【题型】解答题　【知识点】解析几何　【难度】medium
已知椭圆 \( C:\frac{x^2}{5}+\frac{y^2}{4}=1 \) 的左、右焦点分别为 \( F_1 \)、\( F_2 \)，上顶点为 \( A \)，

\noindent (1) 求椭圆 \( C \) 的焦距和离心率.

\noindent (2) 若点 \( P \) 是椭圆 \( C \) 任意一点，判断 \( |\overrightarrow{PF_1}| \cdot |\overrightarrow{PF_2}| + \overrightarrow{PF_1} \cdot \overrightarrow{PF_2} \) 是否为定值，并说明理由.

\noindent (3) 斜率为 2 的直线与椭圆 \( C \) 交于 \( B \)，\( D \) 两点，\( AB \) 的中点为 \( M \)，\( AD \) 的中点为 \( N \)，\( F_2 \) 到直线 \( MN \) 的距离为 \( d_1 \)，椭圆 \( C \) 的右顶点到直线 \( MN \) 的距离为 \( d_2 \)，试判断 \( d_2 - d_1 \) 是否为定值？若是，请求出该定值；若不是，请说明理由.
【解答】
\noindent 【答案】(1)焦距为\(2\)，\(e=\dfrac{\sqrt{5}}{5}\)

\noindent (2)是定值，理由见解析

\noindent (3)为定值，\(\dfrac{10-2\sqrt{5}}{5}\).

\vspace{1em}
\noindent 【解析】（1）椭圆 \(C:\dfrac{x^2}{5}+\dfrac{y^2}{4}=1\)，则 \(a=\sqrt{5}\)，\(b=2\)，所以 \(c=\sqrt{a^2-b^2}=1\)，

则椭圆 \(C\) 的焦距 \(|F_1F_2|=2c=2\)，离心率 \(e=\dfrac{c}{a}=\dfrac{1}{\sqrt{5}}=\dfrac{\sqrt{5}}{5}\).

\vspace{1em}
\noindent （2）由（1）可得 \(F_1(-1,0)\)、\(F_2(1,0)\)，

设 \(P(x,y)\)，则 \(y^2=4-\dfrac{4x^2}{5}\)，\(\overrightarrow{PF_1}=(-1-x,-y)\)，\(\overrightarrow{PF_2}=(1-x,-y)\)，

所以 \(\overrightarrow{PF_1}\cdot\overrightarrow{PF_2}=x^2-1+y^2=x^2-1+4-\dfrac{4x^2}{5}=\dfrac{x^2}{5}+3\)，

\[
|\overrightarrow{PF_1}|=\sqrt{(x+1)^2+y^2}=\sqrt{(x+1)^2+4-\dfrac{4x^2}{5}}=\sqrt{\dfrac{x^2}{5}+2x+5},
\]
\[
|\overrightarrow{PF_2}|=\sqrt{(x-1)^2+y^2}=\sqrt{(x-1)^2+4-\dfrac{4x^2}{5}}=\sqrt{\dfrac{x^2}{5}-2x+5},
\]

所以
\[
\begin{aligned}
|\overrightarrow{PF_1}|\cdot|\overrightarrow{PF_2}|&=\sqrt{\dfrac{x^2}{5}+2x+5}\cdot\sqrt{\dfrac{x^2}{5}-2x+5}=\sqrt{\left(\dfrac{x^2}{5}+5\right)^2-4x^2}\\
&=\sqrt{\left(\dfrac{x^2}{5}\right)^2+2x^2-4x^2+25}=\sqrt{\left(\dfrac{x^2}{5}\right)^2-2x^2+25}=\sqrt{\left(\dfrac{x^2}{5}-5\right)^2}=\left|\dfrac{x^2}{5}-5\right|,
\end{aligned}
\]

因为 \(x^2\le 5\)，

所以 \(|\overrightarrow{PF_1}|\cdot|\overrightarrow{PF_2}|=5-\dfrac{x^2}{5}\)，

所以 \(|\overrightarrow{PF_1}|\cdot|\overrightarrow{PF_2}|+\overrightarrow{PF_1}\cdot\overrightarrow{PF_2}=5-\dfrac{x^2}{5}+\dfrac{x^2}{5}+3=8\)，即 \(|\overrightarrow{PF_1}|\cdot|\overrightarrow{PF_2}|+\overrightarrow{PF_1}\cdot\overrightarrow{PF_2}\) 为定值 \(8\)；

\vspace{1em}
\noindent （3）设椭圆的右顶点为 \(E(\sqrt{5},0)\)，

设直线 \(BD\) 方程为 \(y=2x+n\)，联立椭圆方程得
\[
\begin{cases}
y=2x+n\\
\dfrac{x^2}{5}+\dfrac{y^2}{4}=1
\end{cases},
\]

消去 \(y\) 得 \(24x^2+20nx+5n^2-20=0\)，直线与椭圆有交点，可知 \(\Delta\ge 0\)，

\((20n)^2-4\times 24\times(5n^2-20)\ge 0\)，解得 \(-2\sqrt{6}\le n\le 2\sqrt{6}\).

设 \(B(x_1,y_1),D(x_2,y_2)\)，可知 \(\dfrac{y_1-y_2}{x_1-x_2}=2\)，即 \(y_1-y_2=2(x_1-x_2)\)，

因为 \(A(0,2)\)，所以 \(M\left(\dfrac{x_1}{2},\dfrac{y_1+2}{2}\right)\)，\(N\left(\dfrac{x_2}{2},\dfrac{y_2+2}{2}\right)\)，

可得直线 \(MN\) 解析式为 \(\dfrac{y-\dfrac{y_1+2}{2}}{\dfrac{y_2+2}{2}-\dfrac{y_1+2}{2}}=\dfrac{x-\dfrac{x_1}{2}}{\dfrac{x_2}{2}-\dfrac{x_1}{2}}\)，化简得 \(4x-2y+n+2=0\)，

\(\because F_2(1,0),E(\sqrt{5},0)\)，\(\therefore d_1=\dfrac{|6+n|}{2\sqrt{5}},d_2=\dfrac{|4\sqrt{5}+2+n|}{2\sqrt{5}}\)，

可得 \(d_2-d_1=\dfrac{|4\sqrt{5}+2+n|}{2\sqrt{5}}-\dfrac{|6+n|}{2\sqrt{5}}\)，\(\because -2\sqrt{6}\le n\le 2\sqrt{6}\)，

\(\therefore 4\sqrt{5}+2+n>0,6+n>0\)，\(d_2-d_1=\dfrac{4\sqrt{5}-4}{2\sqrt{5}}=\dfrac{10-2\sqrt{5}}{5}\)，即 \(d_2-d_1\) 为定值，且定值为 \(\dfrac{10-2\sqrt{5}}{5}\).

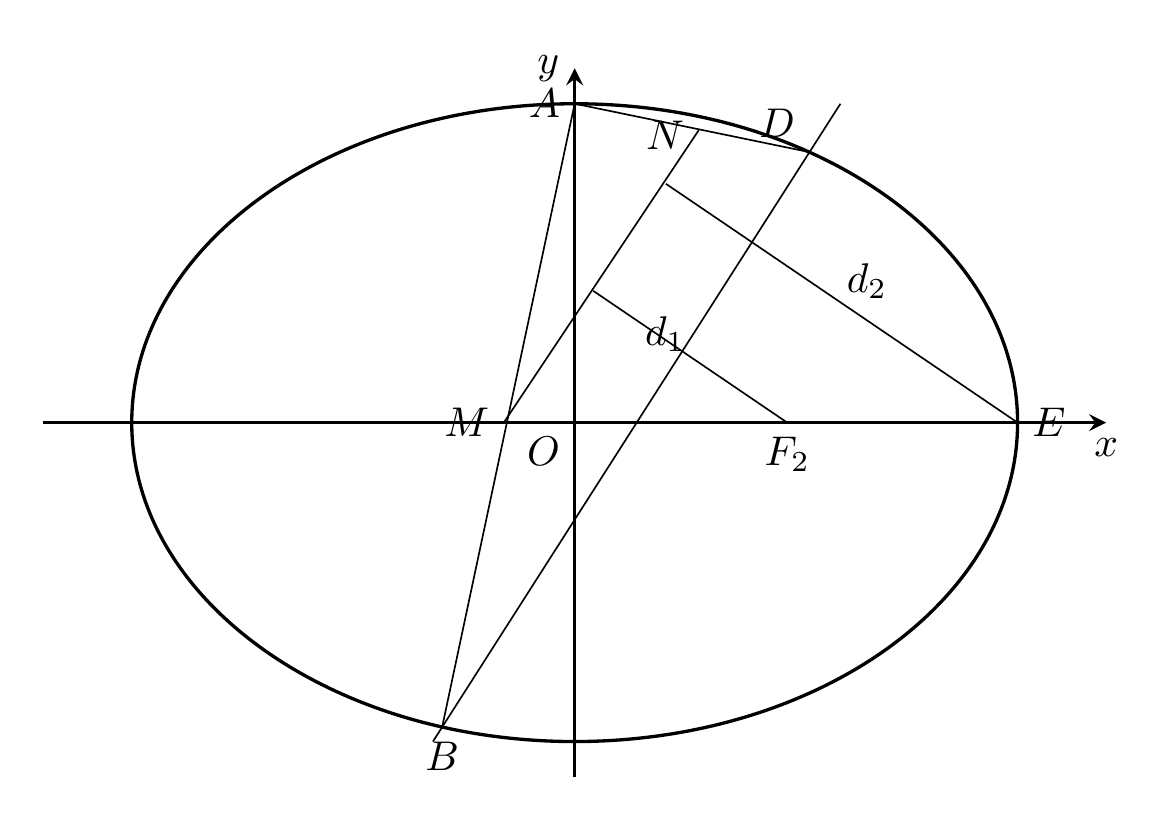